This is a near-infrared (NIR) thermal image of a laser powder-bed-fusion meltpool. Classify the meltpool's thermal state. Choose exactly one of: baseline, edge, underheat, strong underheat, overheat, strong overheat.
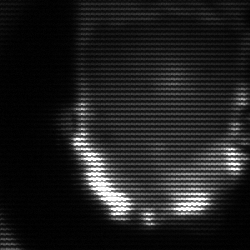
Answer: baseline